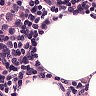
Metastatic tissue present: no